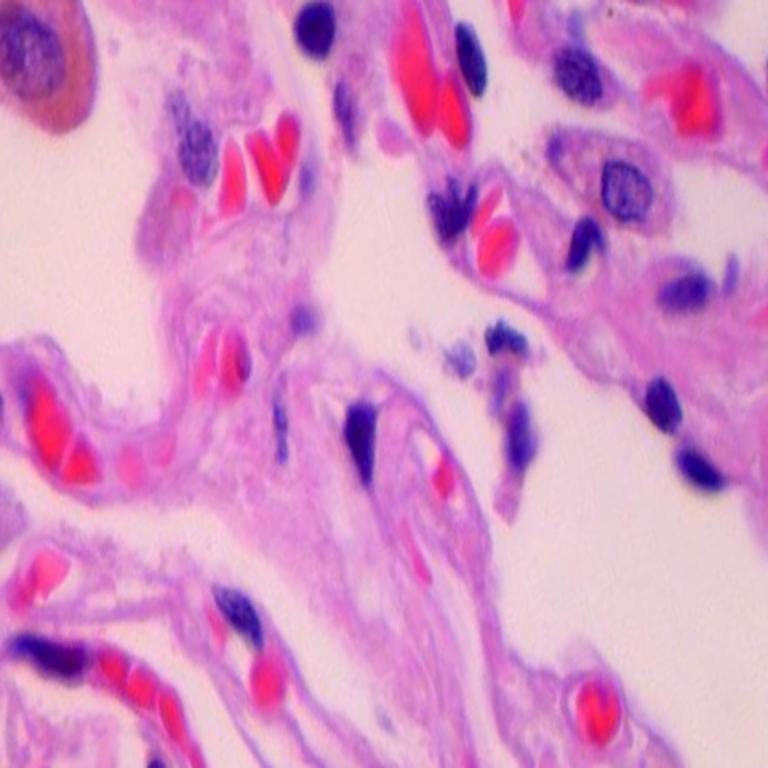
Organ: lung
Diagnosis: benign